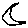
Label: moon